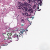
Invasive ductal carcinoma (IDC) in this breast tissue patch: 0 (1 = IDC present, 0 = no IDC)